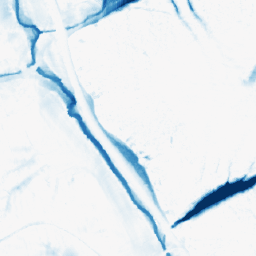
Category: morphological
Decomposition family: morphological_ellipse
Decomposition parameters: operation: closing
width: 30
height: 30
Upsampling method: area
Upsampling parameters: scale: 2
Upsampling scale: 2